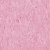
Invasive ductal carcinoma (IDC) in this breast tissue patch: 0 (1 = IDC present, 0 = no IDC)